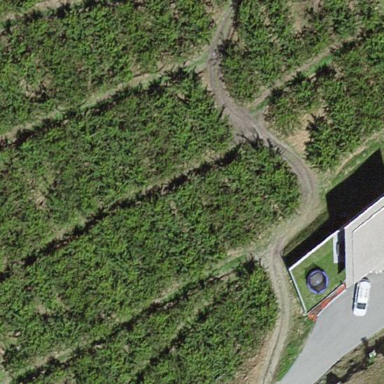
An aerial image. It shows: Orchard.